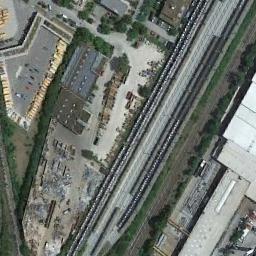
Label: railway